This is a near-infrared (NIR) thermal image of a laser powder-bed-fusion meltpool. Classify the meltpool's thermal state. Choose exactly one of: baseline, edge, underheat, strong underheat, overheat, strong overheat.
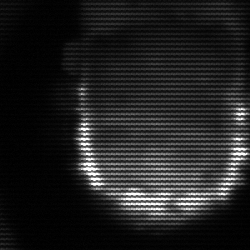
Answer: baseline